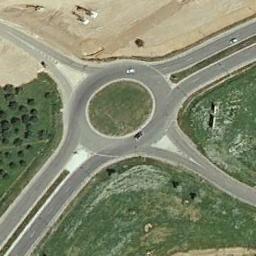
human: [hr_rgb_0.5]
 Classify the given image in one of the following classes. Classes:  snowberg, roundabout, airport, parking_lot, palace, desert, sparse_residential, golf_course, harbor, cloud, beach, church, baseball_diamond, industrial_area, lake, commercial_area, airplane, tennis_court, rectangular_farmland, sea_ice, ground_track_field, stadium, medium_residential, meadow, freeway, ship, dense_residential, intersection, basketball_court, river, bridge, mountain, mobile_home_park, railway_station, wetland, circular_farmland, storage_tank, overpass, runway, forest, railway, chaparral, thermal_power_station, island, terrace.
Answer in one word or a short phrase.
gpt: roundabout